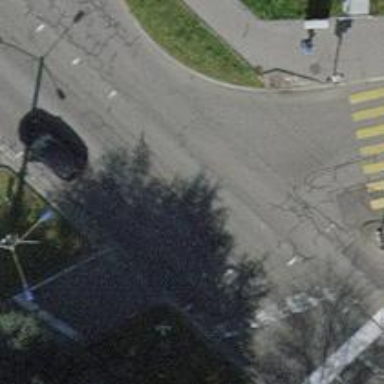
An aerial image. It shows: Road with traffic signals for signaling.